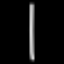
Label: line